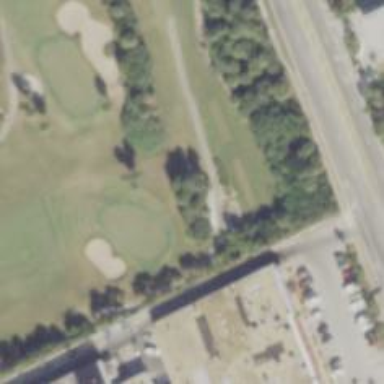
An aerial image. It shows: Path for golf carts.